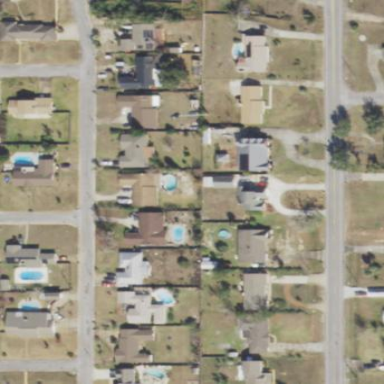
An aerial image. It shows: This residential area consists of single-family homes.